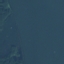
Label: SeaLake